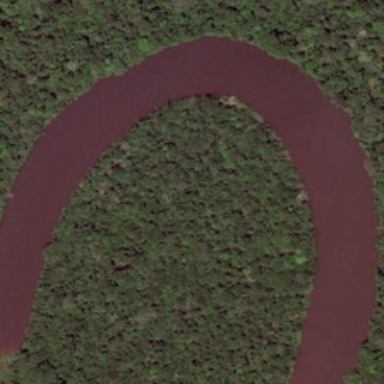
The mahogancy saddled shaped river is across the dense forest .